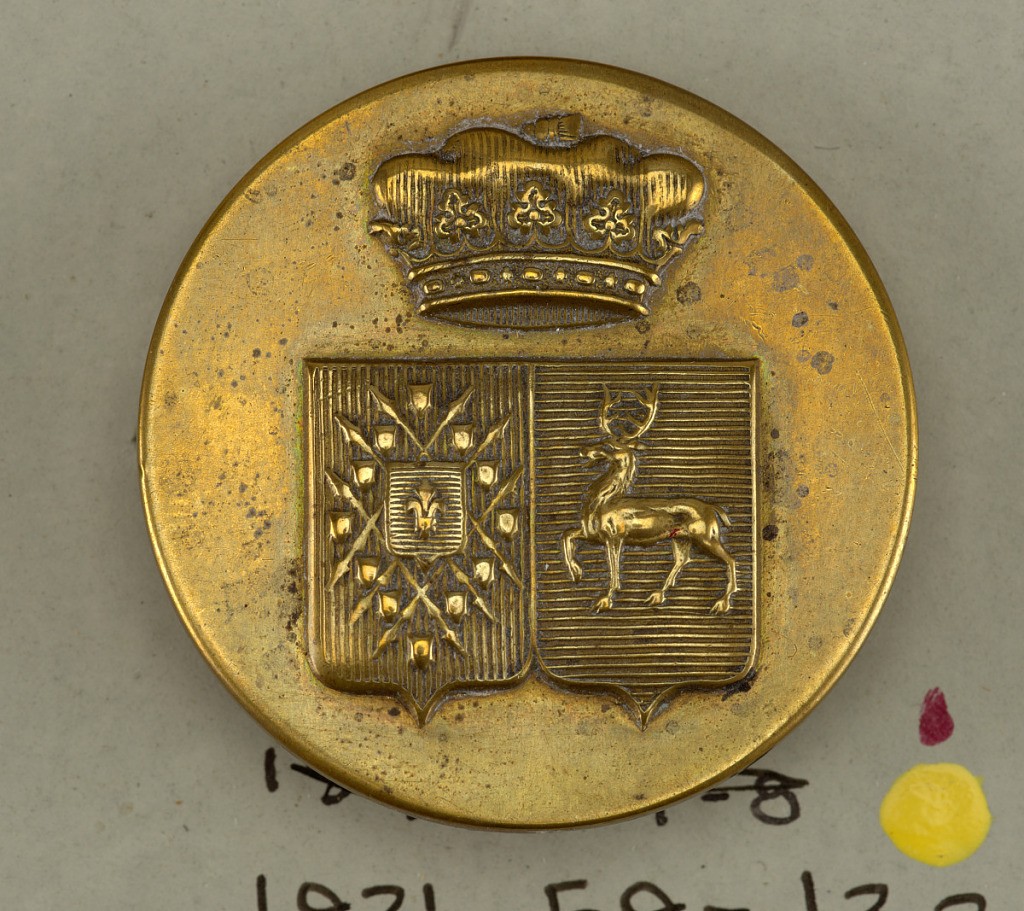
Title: Button
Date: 1801–50
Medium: Brass, gold plated
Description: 1931-59-133: Circular, flat button; ornamented with double shie...